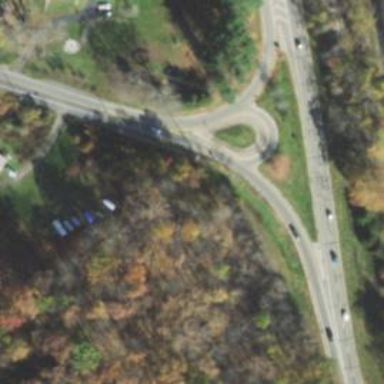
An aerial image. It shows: Trunk link highway.